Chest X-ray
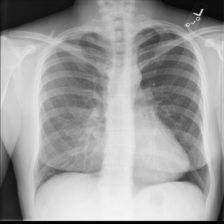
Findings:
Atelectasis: positive
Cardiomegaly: negative
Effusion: negative
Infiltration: negative
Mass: negative
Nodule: negative
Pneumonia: negative
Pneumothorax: negative
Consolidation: negative
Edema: negative
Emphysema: negative
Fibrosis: negative
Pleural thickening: negative
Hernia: negative